三年级 · 组合几何学

中有 \$ \qquad \$个平行四边形。
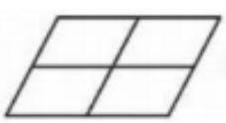
答案: 解9